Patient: sex M, age 48
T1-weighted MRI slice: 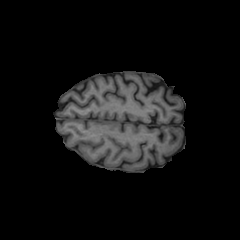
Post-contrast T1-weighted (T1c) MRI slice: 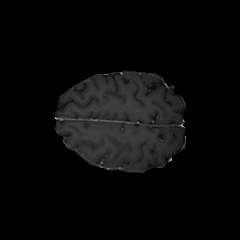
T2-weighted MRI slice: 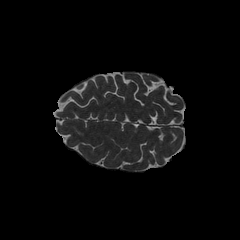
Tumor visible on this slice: no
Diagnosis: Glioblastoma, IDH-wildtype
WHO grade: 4